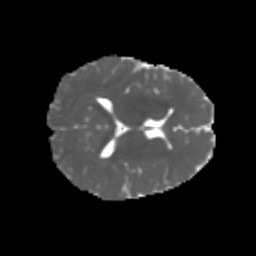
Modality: MD
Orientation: axial
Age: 6
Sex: male
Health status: healthy